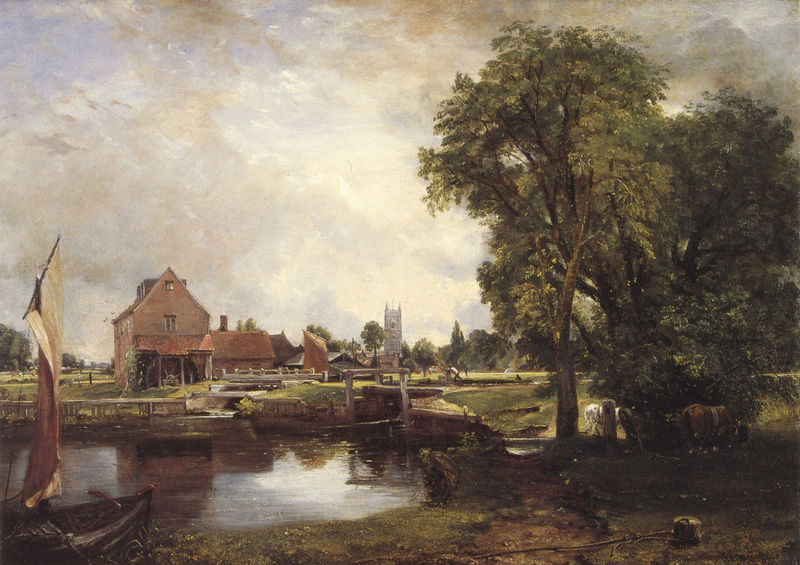
Titel: Dedham Lock and Mill
Künstler: John Constable
Standort: Manchester (New Hampshire)
Institution: Currier Gallery of Art
Schlagwörter: baum, berg, blau, blätter, dunkel, gemälde, himmel, laub, mann, schatten, wasser, weiß, wolken, bäume, fluss, grün, impressionismus, kirchturm, landschaft, menschen, ocker, see, stadt, teich, ufer, braun, fenster, grau, hell, hintergrund, holz, licht, strasse, dach, gebäude, gras, haus, hund, rasen, rot, tier, tiere, weg, wiese, wolke, zaun, beige, malerei, knoten, mensch, stein, holland, niederlande, öl, ast, bach, erde, horizont, häuser, kühe, mühle, natur, spiegelung, vieh, weide, brücke, gatter, gewässer, kanal, kirche, pfad, sonne, gold, blatt, england, rosa, wald, bauern, boot, boote, kahn, kamin, kamine, pferd, pferde, turm, schiff, segel, segelboot, fahne, flagge, mast, segelschiff, sonnenlicht, dorf, dächer, giebel, mauer, tag, kuh, landschaftsmalerei, rind, backstein, bauernhof, hof, idylle, füsse, rad, romantik, wehr, constable, steg, tau, unwetter, uhr, geländer, grass, bauer, pfosten, eingang, veranda, rinder, bruan, seil, gauben, fass, fenre, landschaftsbild, freiheit, tümpel, rinde, stall, reflex, block, ochse, stier, stumpf, weise, treidelpfad, bäum, mühlrad, bume, schiffchen, schleuse, wassermühle, mühörad, stag, winchester, gefeckt, steinbklock, struk, glandschaft, buern, pflog, baum tier